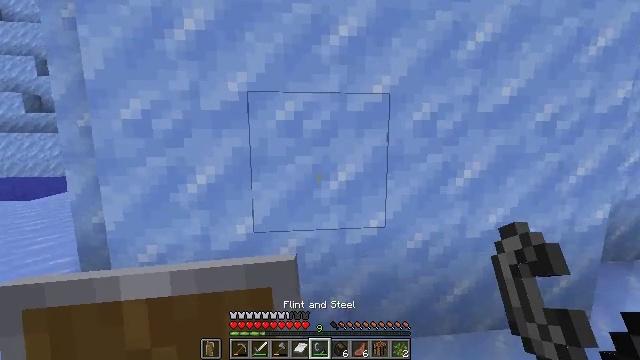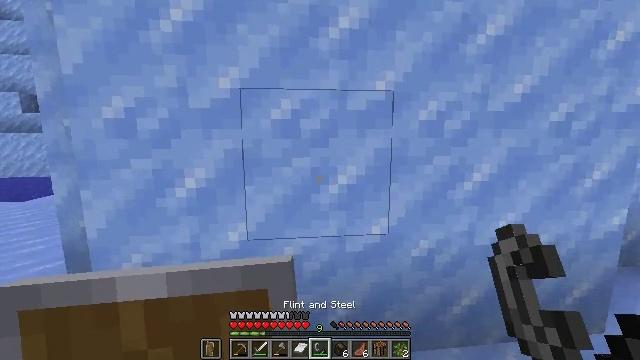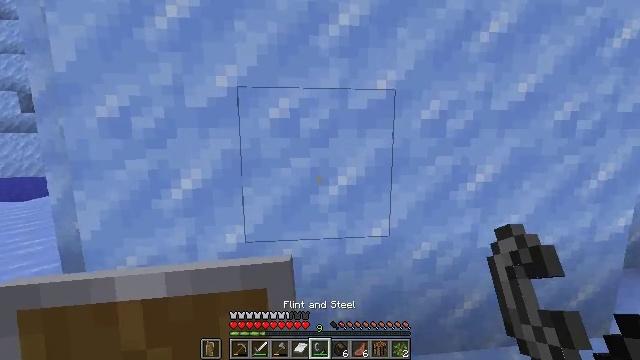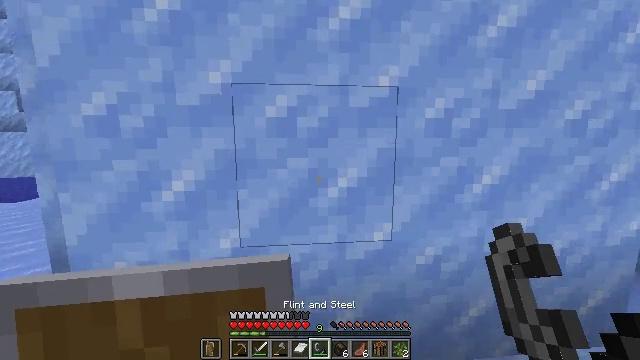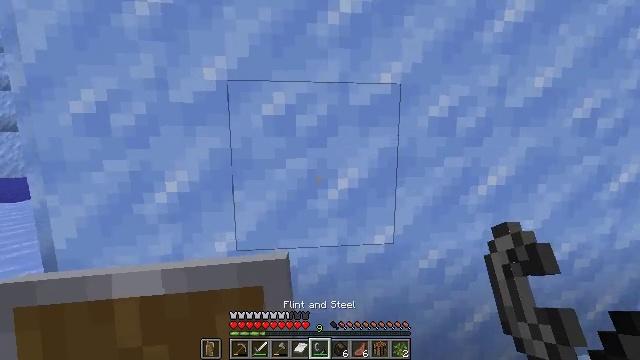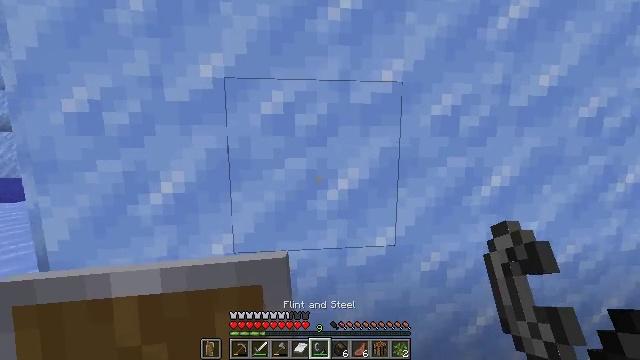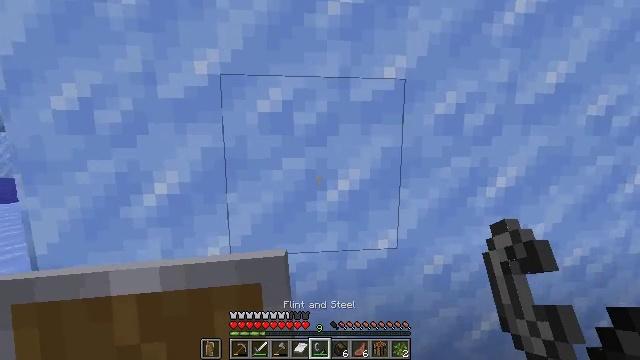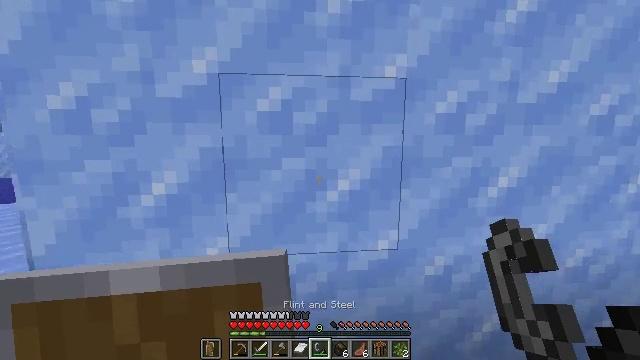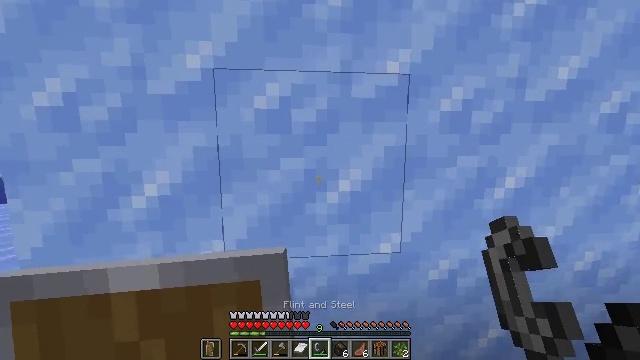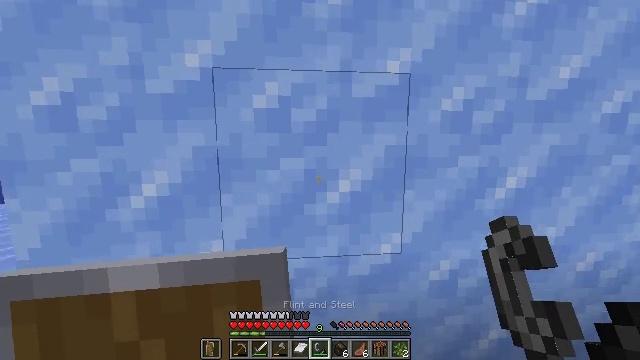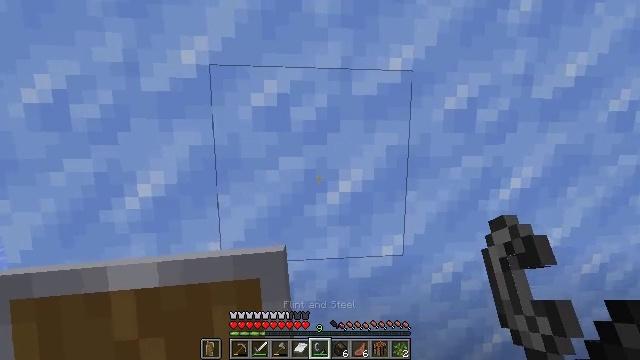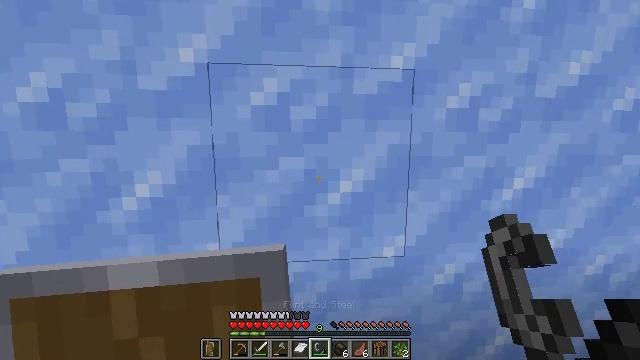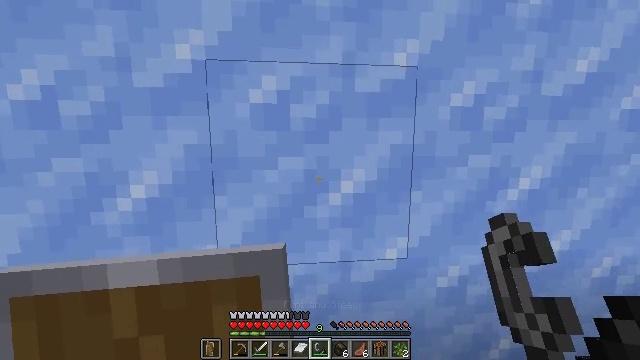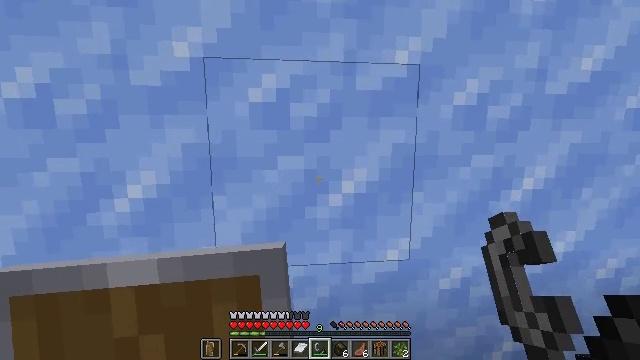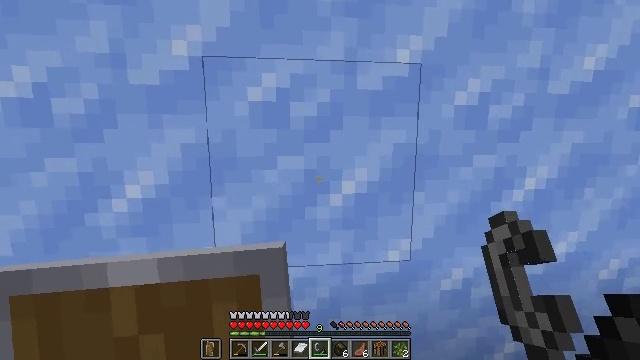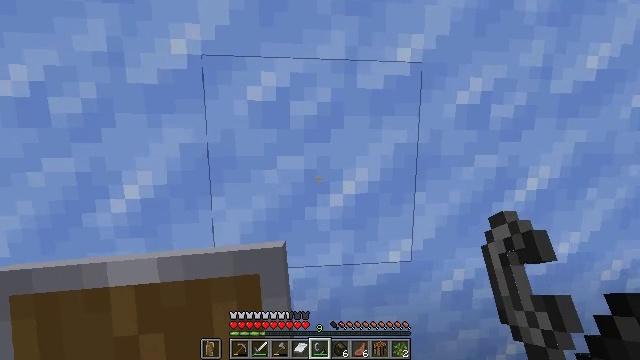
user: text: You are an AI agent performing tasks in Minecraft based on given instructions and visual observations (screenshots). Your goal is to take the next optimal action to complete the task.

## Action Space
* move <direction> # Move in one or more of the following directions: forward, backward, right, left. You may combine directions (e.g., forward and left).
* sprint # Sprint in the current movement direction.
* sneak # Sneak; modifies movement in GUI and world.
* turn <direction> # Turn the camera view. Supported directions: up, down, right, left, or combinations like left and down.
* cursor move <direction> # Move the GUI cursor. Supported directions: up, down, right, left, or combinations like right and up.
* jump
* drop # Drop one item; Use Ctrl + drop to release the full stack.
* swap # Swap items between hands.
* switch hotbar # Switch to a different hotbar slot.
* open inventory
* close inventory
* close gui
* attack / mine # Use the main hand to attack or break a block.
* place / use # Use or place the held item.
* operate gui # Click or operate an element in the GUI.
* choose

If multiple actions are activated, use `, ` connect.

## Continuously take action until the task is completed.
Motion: motion action
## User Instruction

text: Break packed ice to add to inventory.
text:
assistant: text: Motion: no_op
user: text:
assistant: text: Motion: no_op
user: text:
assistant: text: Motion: no_op
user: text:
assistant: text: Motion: no_op
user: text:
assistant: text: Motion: no_op
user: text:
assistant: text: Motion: no_op
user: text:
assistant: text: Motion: no_op
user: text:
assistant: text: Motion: no_op
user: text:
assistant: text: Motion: no_op
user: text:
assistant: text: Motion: no_op
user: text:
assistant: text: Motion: use / place
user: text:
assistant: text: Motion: use / place
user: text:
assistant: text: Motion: use / place
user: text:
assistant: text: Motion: no_op
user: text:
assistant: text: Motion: no_op
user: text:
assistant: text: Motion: no_op
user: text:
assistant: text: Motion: no_op
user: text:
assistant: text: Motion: no_op
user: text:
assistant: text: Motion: no_op
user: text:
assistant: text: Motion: no_op
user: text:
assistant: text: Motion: no_op
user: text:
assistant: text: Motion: no_op
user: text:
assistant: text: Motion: no_op
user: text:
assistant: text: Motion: no_op
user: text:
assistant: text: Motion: no_op
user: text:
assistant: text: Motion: no_op
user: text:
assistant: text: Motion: no_op
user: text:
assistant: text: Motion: no_op
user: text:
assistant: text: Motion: no_op
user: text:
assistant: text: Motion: no_op